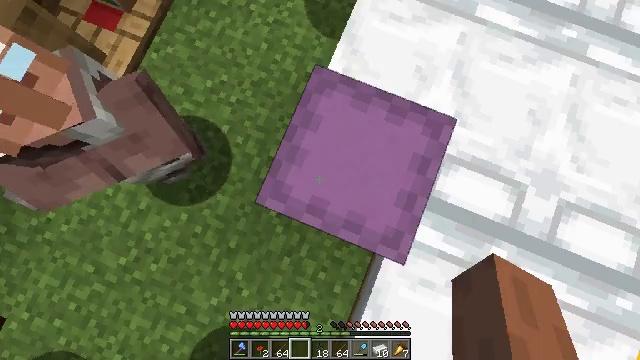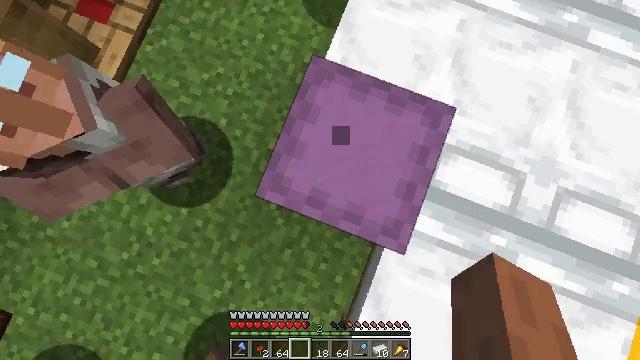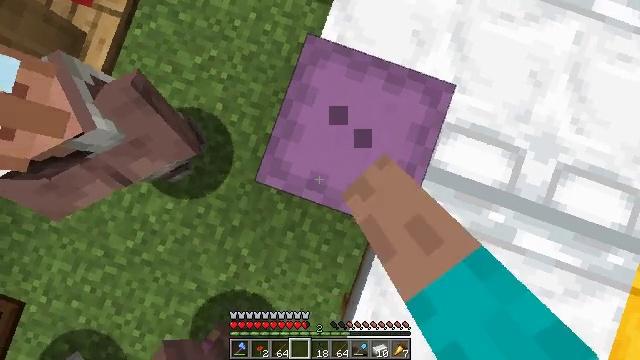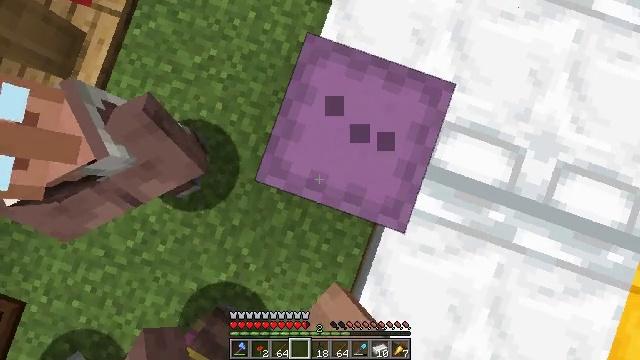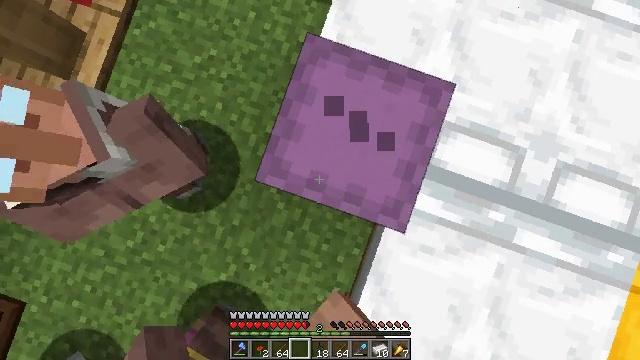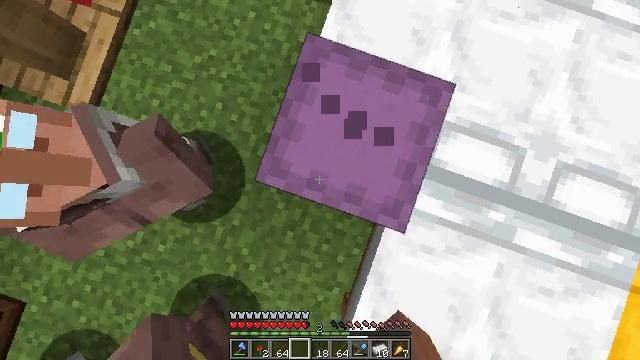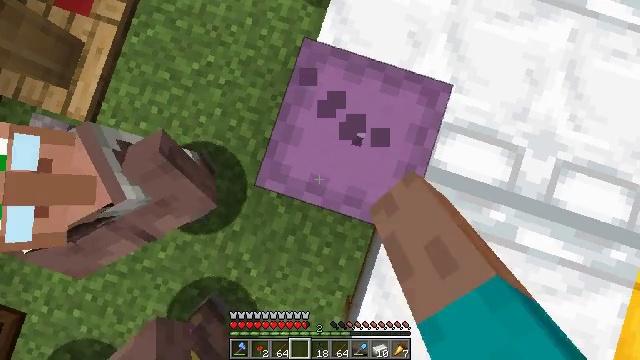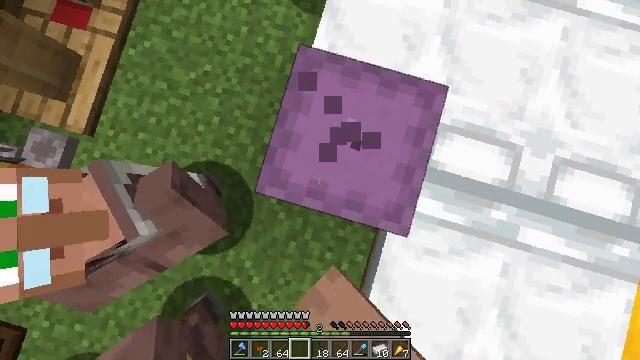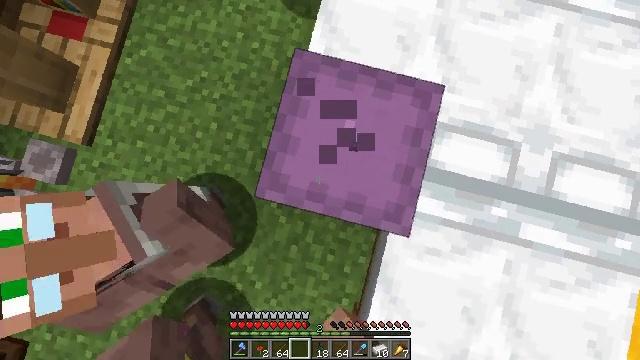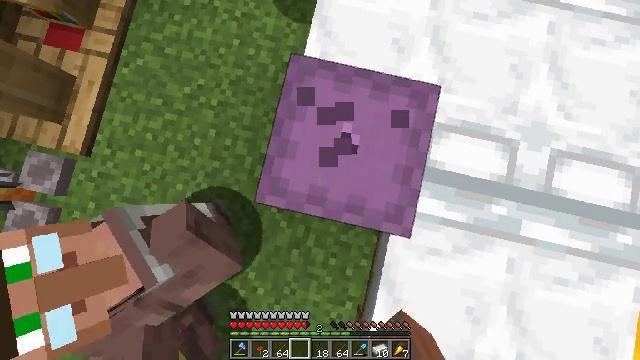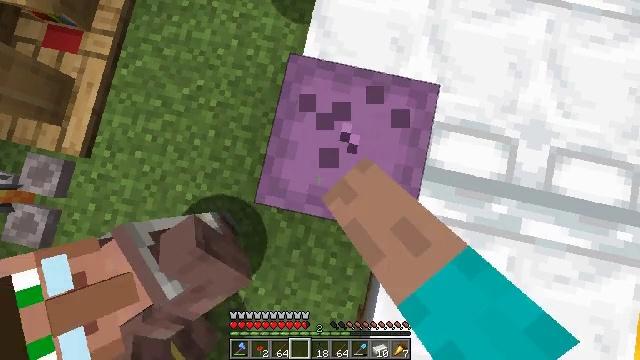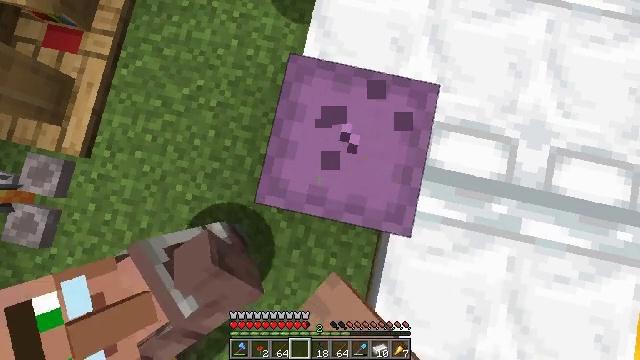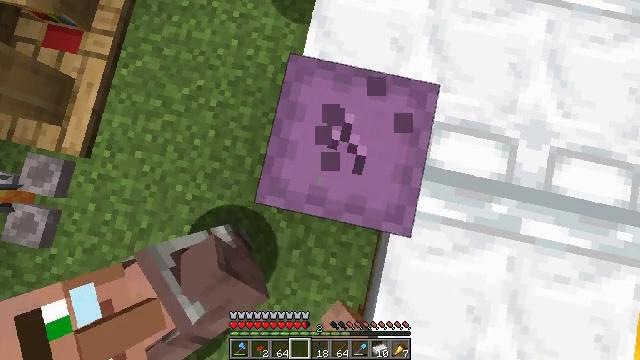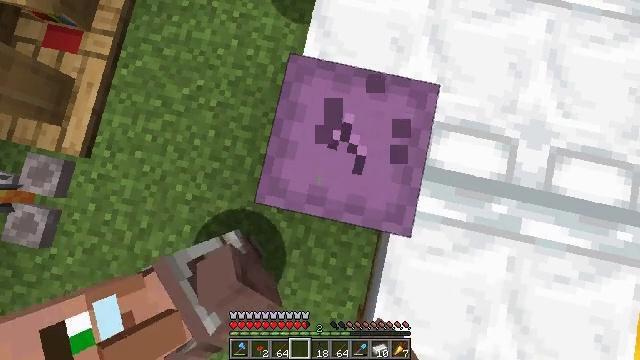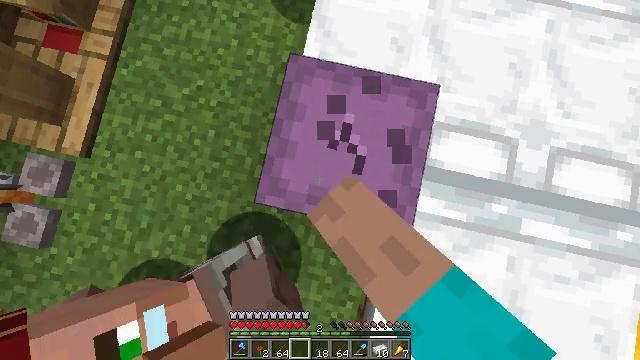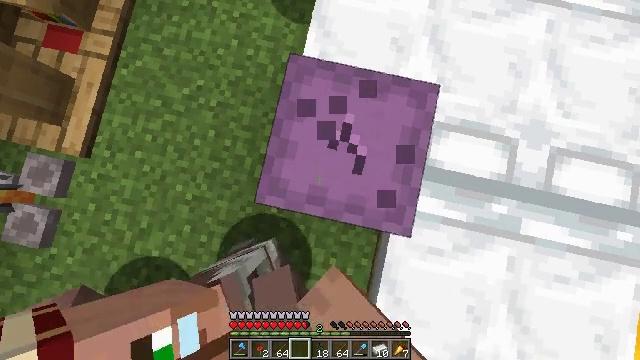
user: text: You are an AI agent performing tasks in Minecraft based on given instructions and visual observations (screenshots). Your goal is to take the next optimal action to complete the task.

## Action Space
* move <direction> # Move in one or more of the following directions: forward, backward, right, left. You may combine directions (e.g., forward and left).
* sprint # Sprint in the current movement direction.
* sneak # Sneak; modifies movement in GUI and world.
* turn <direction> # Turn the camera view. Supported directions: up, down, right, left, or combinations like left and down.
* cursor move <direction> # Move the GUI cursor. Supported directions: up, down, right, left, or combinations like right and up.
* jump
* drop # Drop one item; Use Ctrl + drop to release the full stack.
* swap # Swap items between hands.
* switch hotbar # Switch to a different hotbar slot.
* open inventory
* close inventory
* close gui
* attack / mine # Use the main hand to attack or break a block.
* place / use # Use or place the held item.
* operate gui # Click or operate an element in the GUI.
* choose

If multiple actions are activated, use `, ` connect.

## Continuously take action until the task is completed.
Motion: motion action
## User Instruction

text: Break the shulker box to collect it.
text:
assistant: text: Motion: turn right and down, attack / mine, close inventory
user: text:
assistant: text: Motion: turn right and down, attack / mine
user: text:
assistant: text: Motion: attack / mine
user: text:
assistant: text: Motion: attack / mine
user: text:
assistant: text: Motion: attack / mine
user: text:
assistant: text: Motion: turn right, attack / mine
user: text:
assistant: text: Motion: turn right and up, attack / mine
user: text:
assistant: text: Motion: turn right, attack / mine
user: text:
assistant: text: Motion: turn right, attack / mine
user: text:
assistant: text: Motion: attack / mine
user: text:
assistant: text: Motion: attack / mine
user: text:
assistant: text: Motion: attack / mine
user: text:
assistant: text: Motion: attack / mine
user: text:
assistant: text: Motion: attack / mine
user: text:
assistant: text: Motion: attack / mine
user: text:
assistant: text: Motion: attack / mine
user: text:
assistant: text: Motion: attack / mine
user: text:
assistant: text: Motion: attack / mine
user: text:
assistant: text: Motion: attack / mine
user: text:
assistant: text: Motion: turn right, attack / mine
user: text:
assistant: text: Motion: attack / mine
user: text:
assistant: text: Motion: attack / mine
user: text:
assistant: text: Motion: attack / mine
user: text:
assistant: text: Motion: attack / mine
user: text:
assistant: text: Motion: attack / mine
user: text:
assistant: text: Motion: attack / mine
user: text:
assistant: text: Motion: attack / mine
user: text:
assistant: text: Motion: attack / mine
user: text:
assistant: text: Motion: attack / mine
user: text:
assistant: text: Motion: attack / mine